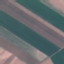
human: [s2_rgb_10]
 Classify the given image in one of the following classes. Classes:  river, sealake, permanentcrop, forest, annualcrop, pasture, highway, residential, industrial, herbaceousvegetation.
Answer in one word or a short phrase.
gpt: AnnualCrop